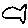
Label: fish